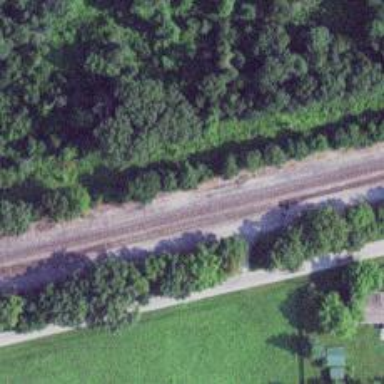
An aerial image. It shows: Railroad crossover.